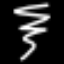
Label: squiggle